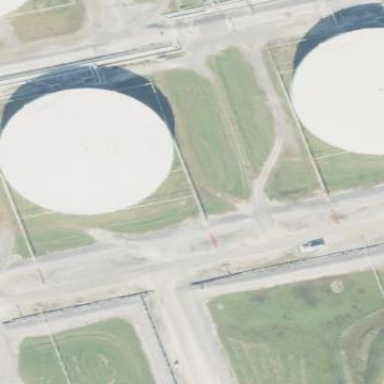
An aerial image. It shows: Storage tank that is man-made.